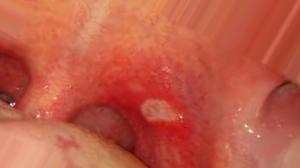
Condition: Mouth Ulcer